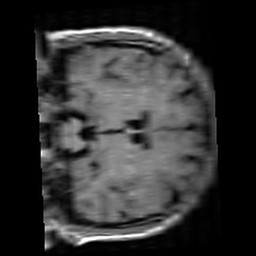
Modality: T1w
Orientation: coronal
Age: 21
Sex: female
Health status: healthy
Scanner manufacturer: siemens
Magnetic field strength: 3 T
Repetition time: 4.1 s
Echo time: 0.0085 s